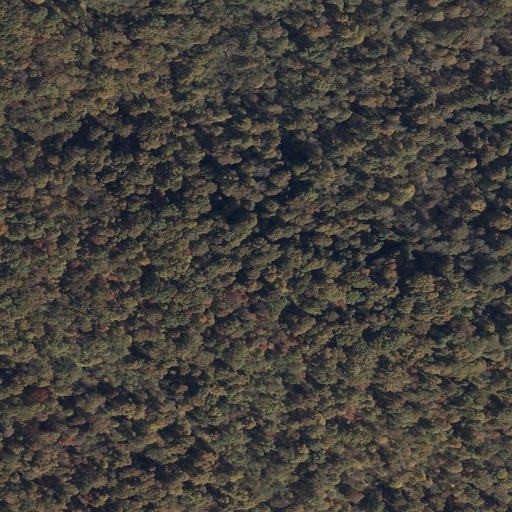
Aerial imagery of cape in Alabama named High Rock Point containing only deciduous forest